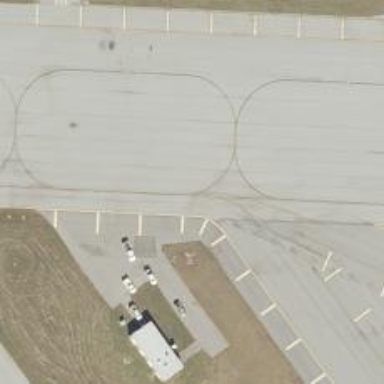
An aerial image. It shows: View of taxiway at the airport.